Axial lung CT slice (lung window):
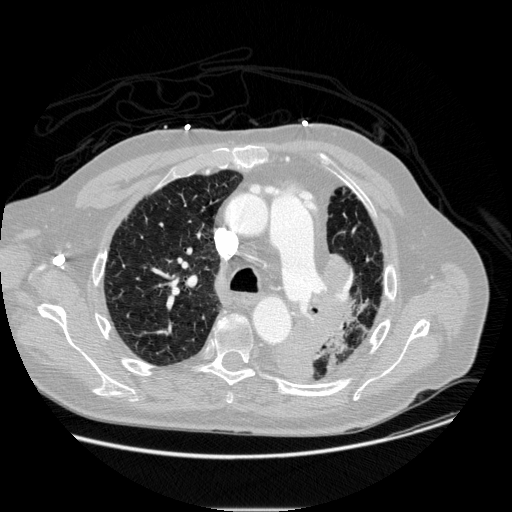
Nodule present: yes
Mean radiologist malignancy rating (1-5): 3.5